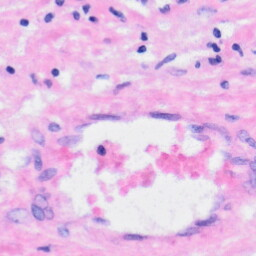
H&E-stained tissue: Liver